Question: I'm trying to install AWS Greengrass core software in Ubuntu 14.04 LTS, using <URL>.
when I tried to start the connection using
'''
sudo ./greengrassd start
'''
following error shows
> /greengrass/ggc/packages/1.1.0/bin/daemon: 1: /greengrass/ggc/packages/1.1.0/bin/daemon: Syntax error: "&" unexpected

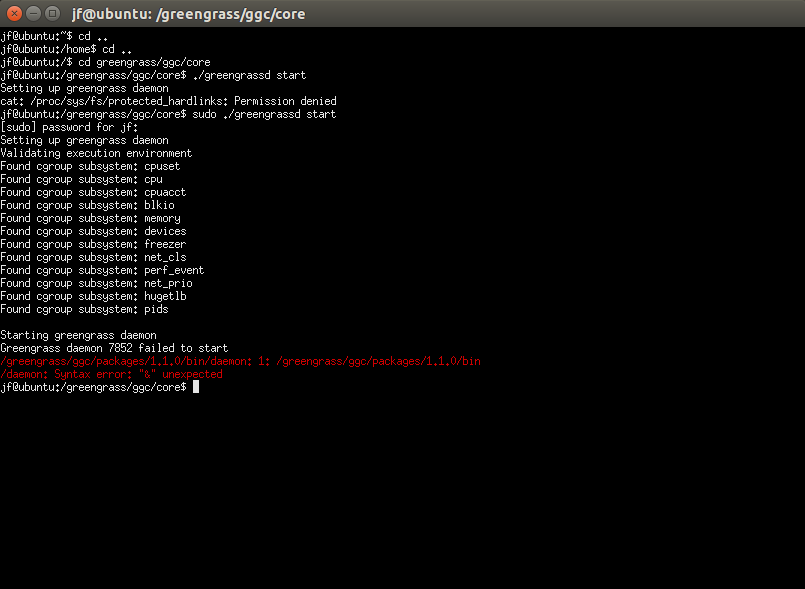
Answer: This error means you can't run it on your hardware, I've faced with that when I wanted to install GG on Raspberry PI zero.
Before installing Greengrass core, consider which hardware you are using. You can find the minimum hardware requirements and compatible hardware architecture for Greengrass <URL>,
and download Greengrass software which is compatible with your hardware architecture.
After installation, it's recommended to run greengrass dependency checker, you can find it <URL>.